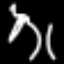
Label: palm tree